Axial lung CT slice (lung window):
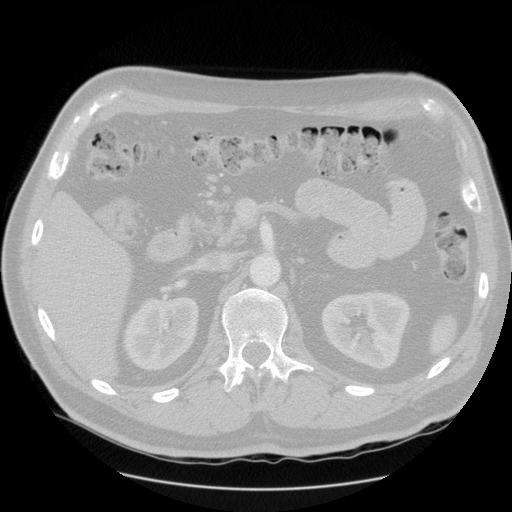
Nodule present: no